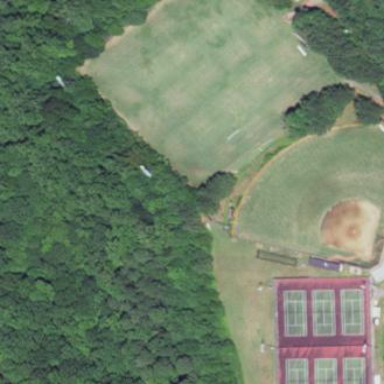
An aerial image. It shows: Baseball pitch for leisure land.